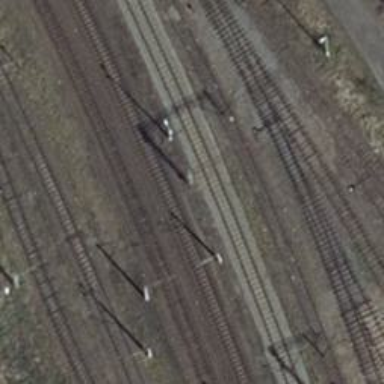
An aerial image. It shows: Rail siding with electrified contact lines for trains.